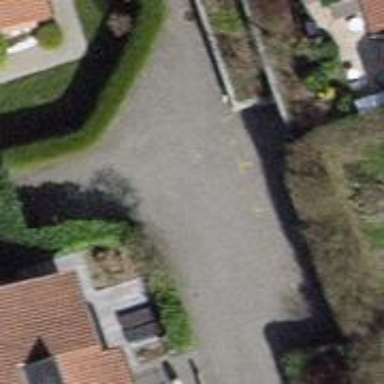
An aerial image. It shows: Turning circle on the road.